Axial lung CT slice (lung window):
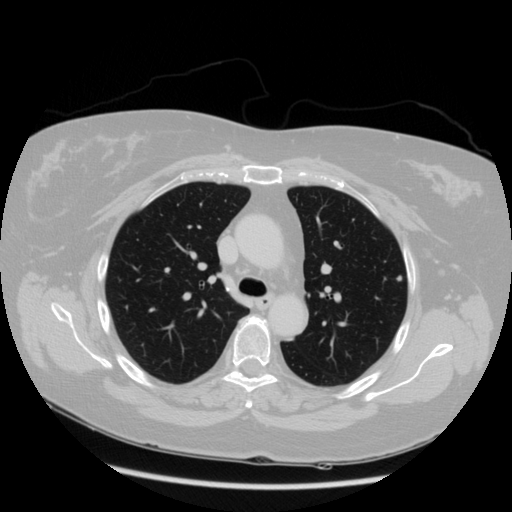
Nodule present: yes
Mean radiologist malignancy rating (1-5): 2.5